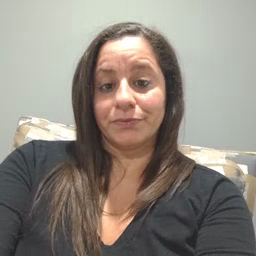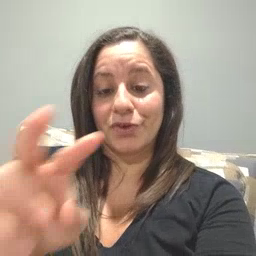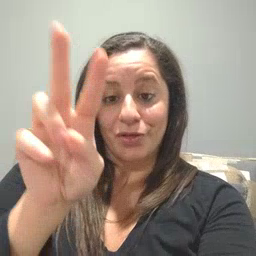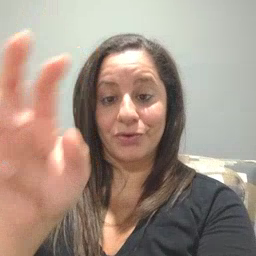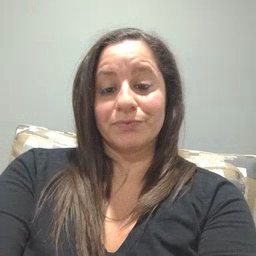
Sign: look